Question: This is a tricky one (for me). I have an Array of data returned from a Twitter API call in an Array. I'm iterating the "Top 10 Trending" however cannot print the individual elements i.e. name, Below is the code I am using to get as far as I can:
'''
$twitter = new TwitterOAuth($consumerKey,$consumerSecret,$oAuthToken,$oAuthSecret);
$locale = $twitter->get('https://api.twitter.com/1.1/trends/place.json?id=560472');
foreach($locale as $local)
{
print_r($local->trends);
}
'''
This results in the below:

However I cannot access the individual elements through the Array at the top. Any suggestions?
Thank you in advance, Niall
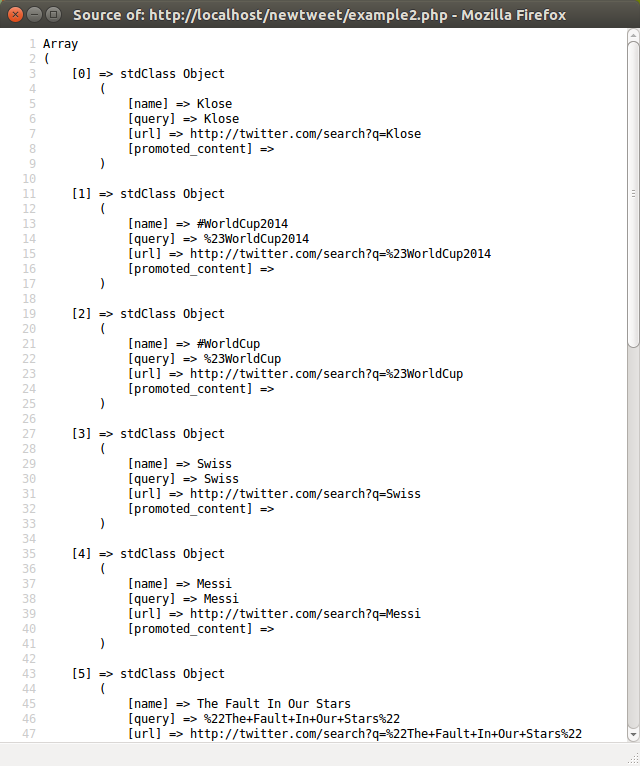
Answer: '''
$tweets = $local->trends;
echo $tweets[1]->name;
'''
Or you can use foreach :
'''
foreach ($local->trends as $trend)
{
echo $trend->name;
}
'''